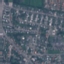
Label: Residential